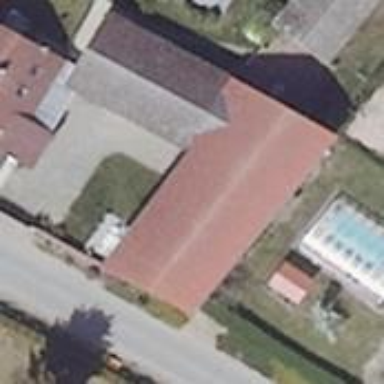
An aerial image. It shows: Farm auxiliary building with gabled roof.